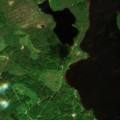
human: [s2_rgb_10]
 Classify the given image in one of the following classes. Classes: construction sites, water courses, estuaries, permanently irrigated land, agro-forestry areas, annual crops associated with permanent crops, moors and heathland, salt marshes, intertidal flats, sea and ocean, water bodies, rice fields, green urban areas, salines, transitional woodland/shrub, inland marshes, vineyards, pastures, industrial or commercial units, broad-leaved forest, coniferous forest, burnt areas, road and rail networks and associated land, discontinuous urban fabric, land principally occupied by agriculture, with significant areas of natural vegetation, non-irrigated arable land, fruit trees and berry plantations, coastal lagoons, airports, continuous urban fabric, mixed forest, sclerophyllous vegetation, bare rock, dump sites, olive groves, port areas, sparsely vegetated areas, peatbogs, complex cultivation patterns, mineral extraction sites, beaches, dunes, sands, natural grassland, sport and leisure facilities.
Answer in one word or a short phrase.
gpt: coniferous forest, mixed forest, water bodies